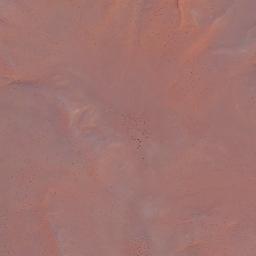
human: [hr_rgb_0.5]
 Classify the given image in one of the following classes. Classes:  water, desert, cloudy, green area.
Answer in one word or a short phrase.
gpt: desert